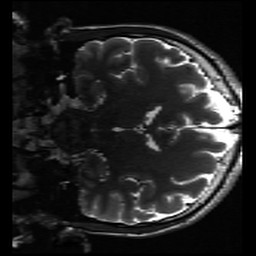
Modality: inplaneT2
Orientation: coronal